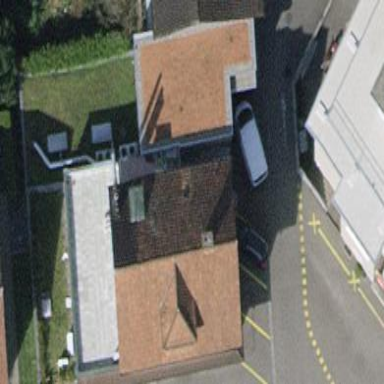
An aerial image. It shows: Bakery located in building.